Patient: sex M, age 51
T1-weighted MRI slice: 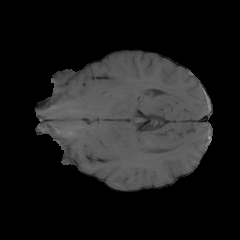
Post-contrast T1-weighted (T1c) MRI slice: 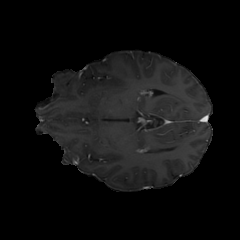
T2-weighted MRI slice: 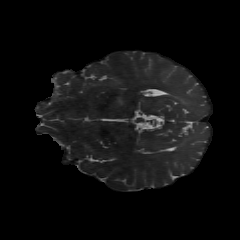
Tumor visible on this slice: no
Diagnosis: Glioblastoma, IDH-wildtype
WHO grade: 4